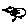
Label: bird